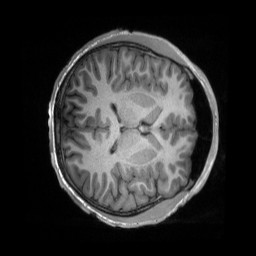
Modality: T1w
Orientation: axial
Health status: healthy
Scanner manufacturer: siemens
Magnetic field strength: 3 T
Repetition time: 2.3 s
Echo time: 0.00228 s